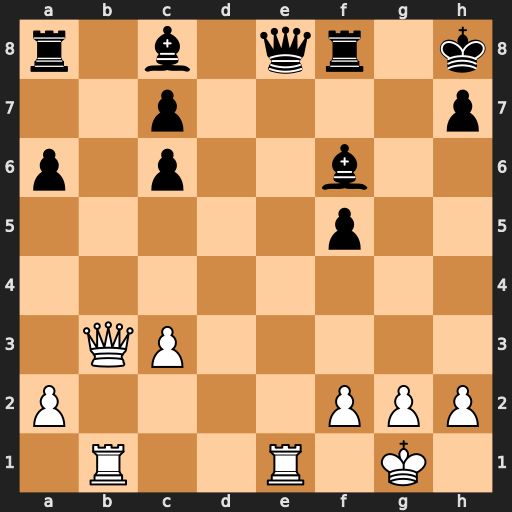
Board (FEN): r1b1qr1k/2p4p/p1p2b2/5p2/8/1QP5/P4PPP/1R2R1K1
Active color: w
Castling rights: -
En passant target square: -
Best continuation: Rxe8 Rxe8 Qf7 Be6 Qxf6+